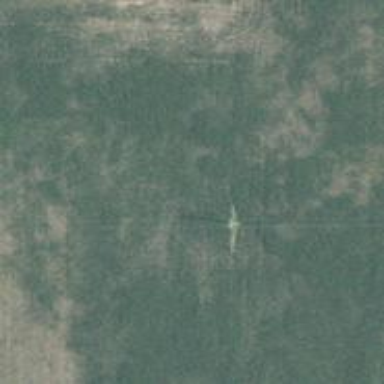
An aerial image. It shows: Power pole.